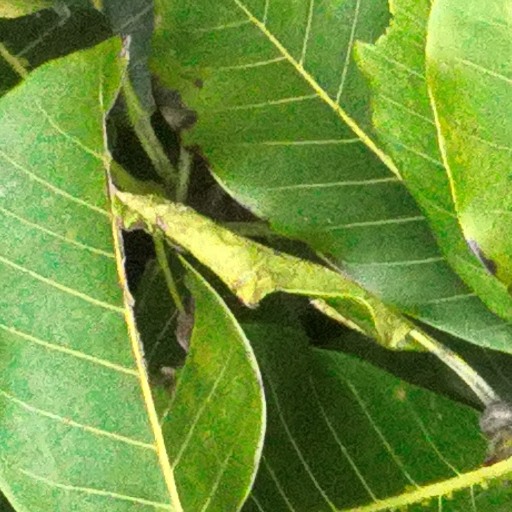
Species: Ficus obtusifolia
GBIF accepted scientific name: Ficus obtusifolia
Crown area (m\u00b2): 90.897